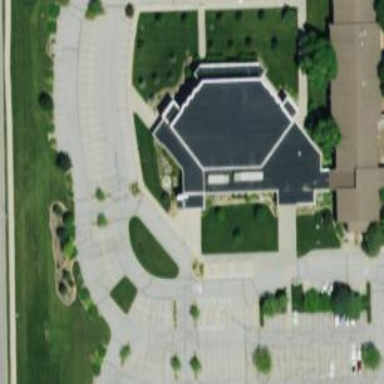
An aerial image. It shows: Building serving as place of worship.